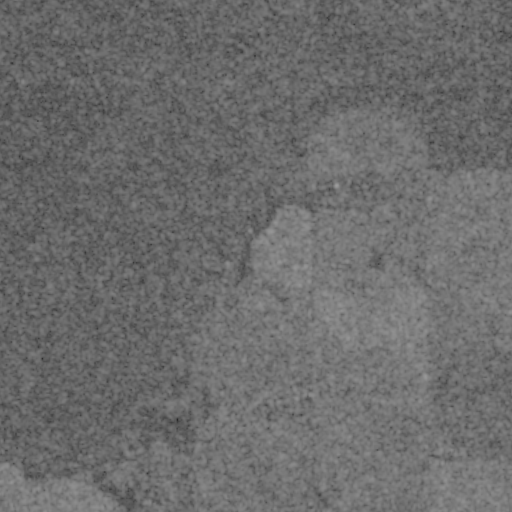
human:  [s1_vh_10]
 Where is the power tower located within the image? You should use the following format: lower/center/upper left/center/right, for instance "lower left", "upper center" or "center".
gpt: The power tower is located in the upper of the image.
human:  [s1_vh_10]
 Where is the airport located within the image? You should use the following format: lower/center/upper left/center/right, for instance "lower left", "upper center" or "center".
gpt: There is no airport in the image.

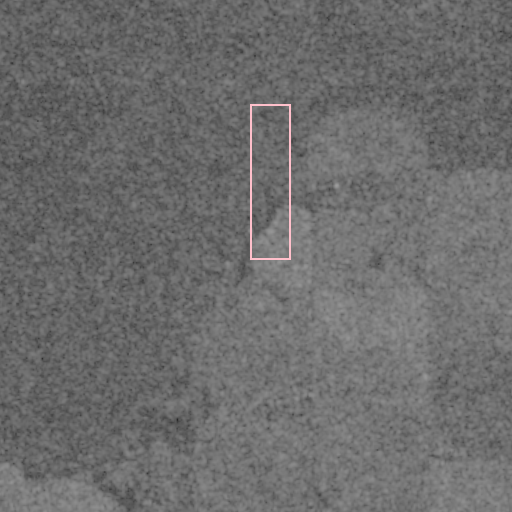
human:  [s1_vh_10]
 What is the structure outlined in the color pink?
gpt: There is no pink outline.
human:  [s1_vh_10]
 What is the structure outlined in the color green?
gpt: There is no structure outlined in green.